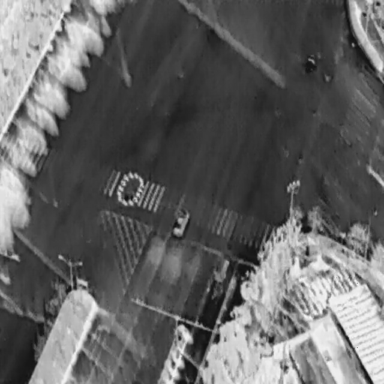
There is a Car in the infrared image.